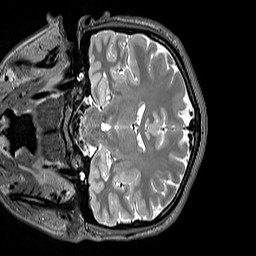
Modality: T2w
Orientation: coronal
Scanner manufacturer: siemens
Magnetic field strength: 3 T
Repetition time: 3.2 s
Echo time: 0.406 s